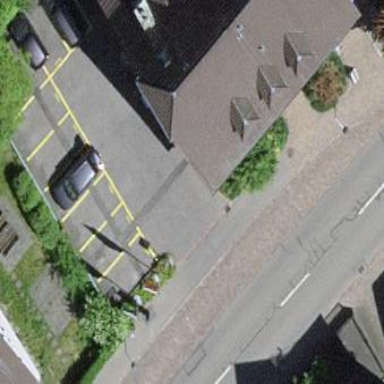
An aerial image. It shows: Parking area with surface.